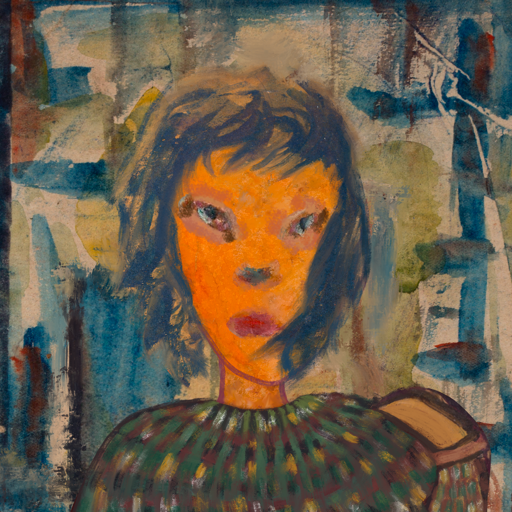
Background: Orphan, Head And Neck Front: Hypocrite, Face Front: Boggyland, Bust: After_Raid, Hair Front: InTheSun, Head Accessory: Blank, Second Necklace: Blank, Necklace: Blank, Baby: Blank